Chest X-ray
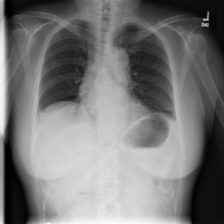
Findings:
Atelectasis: positive
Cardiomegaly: negative
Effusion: negative
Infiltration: negative
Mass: negative
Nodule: negative
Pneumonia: negative
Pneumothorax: negative
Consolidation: negative
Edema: negative
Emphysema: negative
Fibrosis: negative
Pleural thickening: negative
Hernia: negative